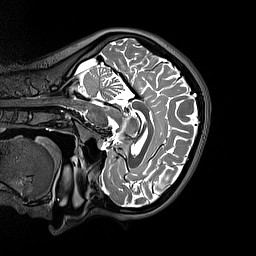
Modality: T2w
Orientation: sagittal
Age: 25
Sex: male
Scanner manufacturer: siemens
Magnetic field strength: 3 T
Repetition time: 3.2 s
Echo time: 0.412 s